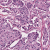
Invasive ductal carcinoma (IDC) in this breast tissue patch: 1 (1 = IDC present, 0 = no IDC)